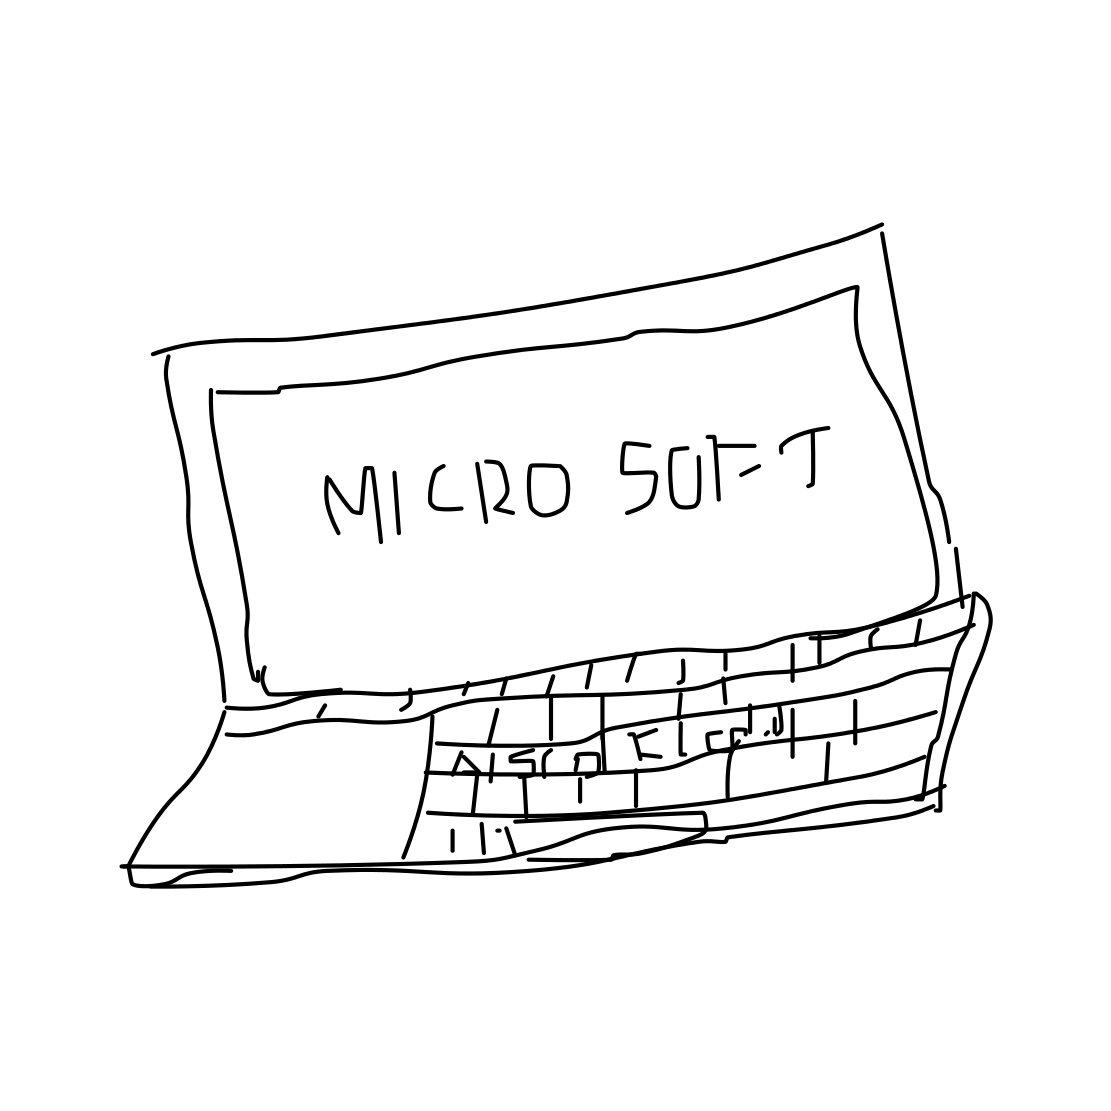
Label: laptop